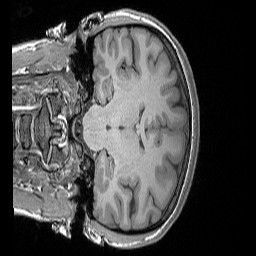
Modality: T1w
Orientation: coronal
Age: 19
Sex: female
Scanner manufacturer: siemens
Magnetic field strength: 3 T
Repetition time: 1.9 s
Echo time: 0.00302 s